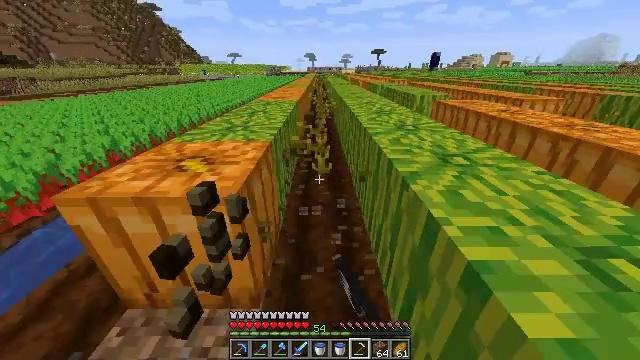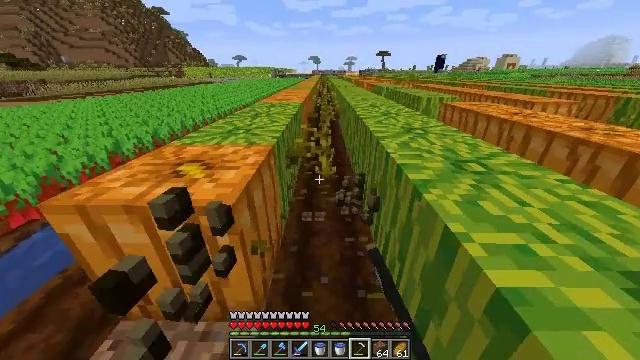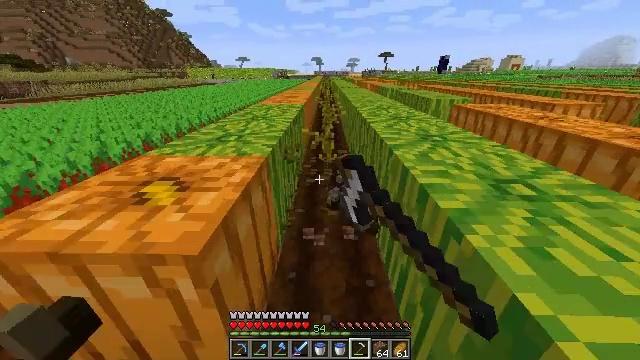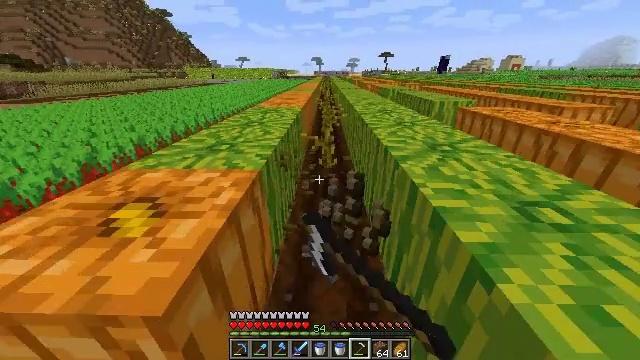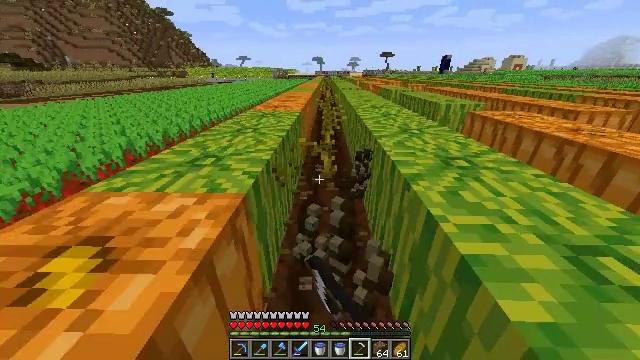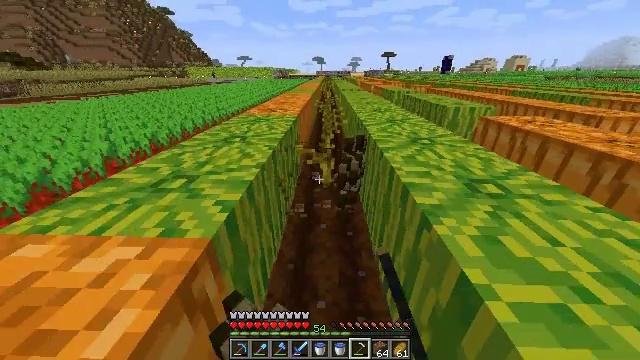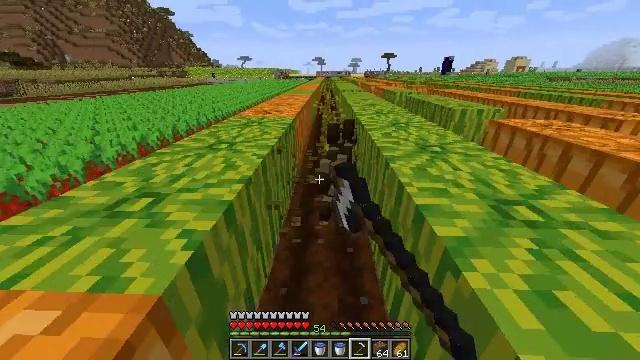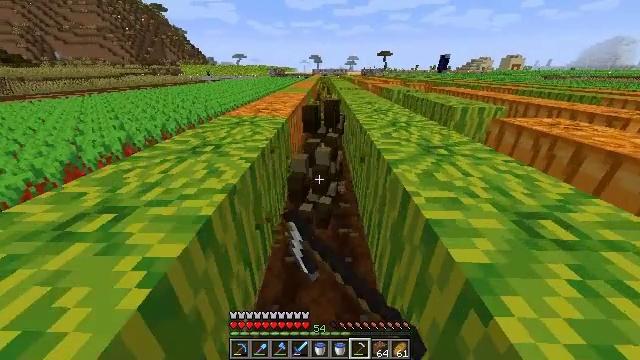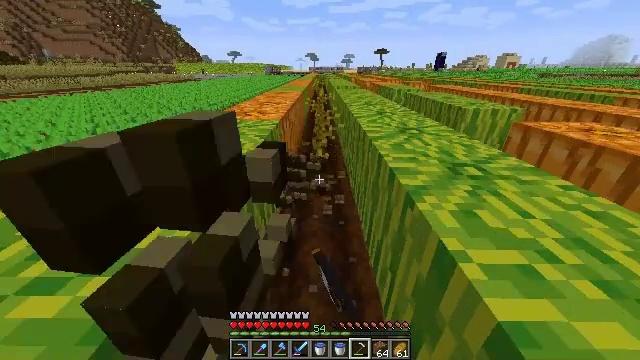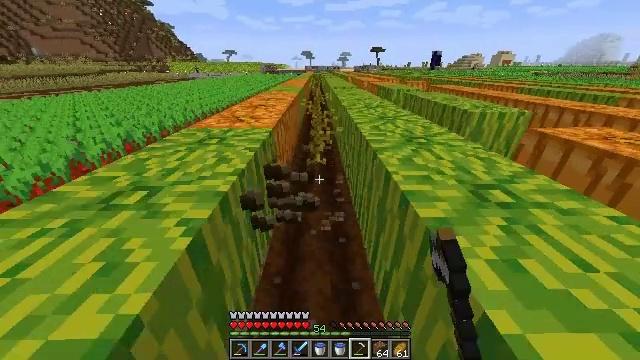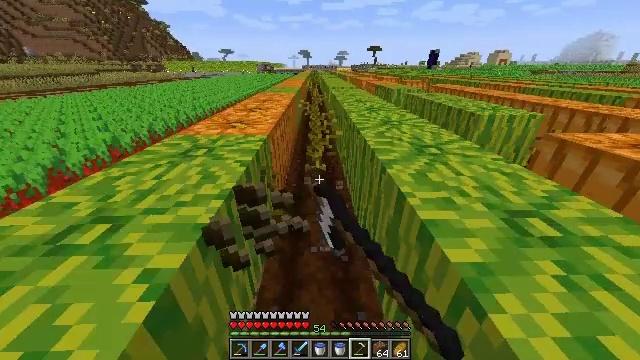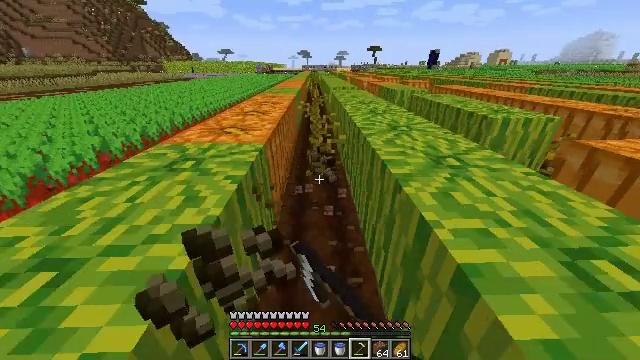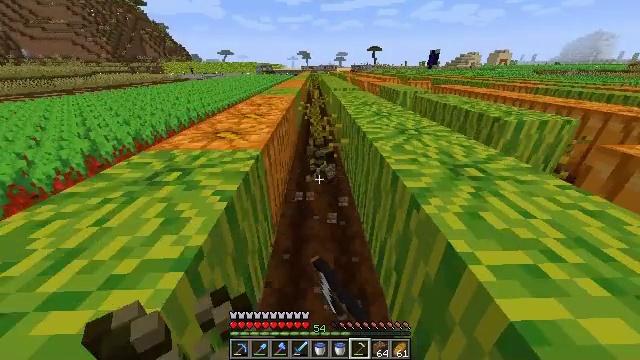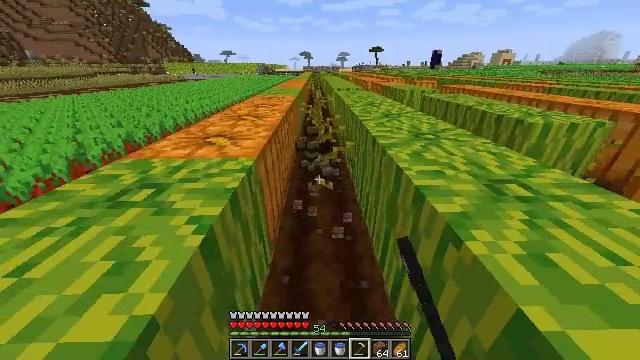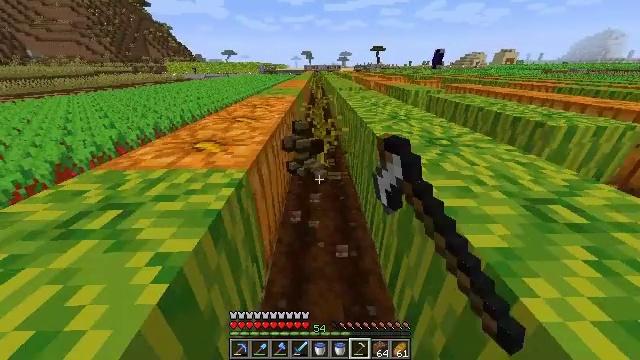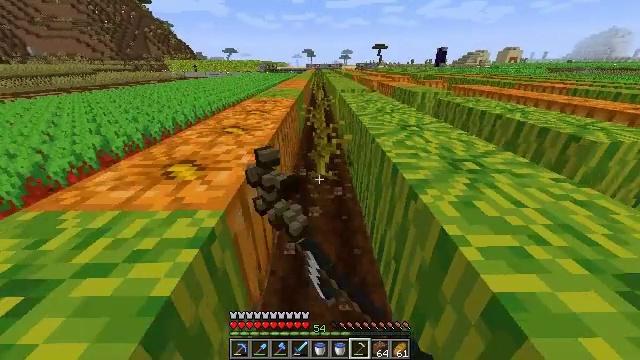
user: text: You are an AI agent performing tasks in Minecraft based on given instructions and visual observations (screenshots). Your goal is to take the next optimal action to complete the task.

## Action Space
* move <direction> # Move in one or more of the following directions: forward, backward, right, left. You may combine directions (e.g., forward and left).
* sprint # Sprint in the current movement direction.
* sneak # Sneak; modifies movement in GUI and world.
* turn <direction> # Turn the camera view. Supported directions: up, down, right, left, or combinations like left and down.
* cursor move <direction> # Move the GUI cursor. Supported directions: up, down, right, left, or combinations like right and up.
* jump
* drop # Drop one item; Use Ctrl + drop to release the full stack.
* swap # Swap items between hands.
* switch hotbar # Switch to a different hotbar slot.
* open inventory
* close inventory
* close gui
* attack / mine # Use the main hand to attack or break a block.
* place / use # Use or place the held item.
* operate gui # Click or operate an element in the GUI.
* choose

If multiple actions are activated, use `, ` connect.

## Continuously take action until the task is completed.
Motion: motion action
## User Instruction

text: Mine the attached melon stem.
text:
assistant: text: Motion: move forward, sprint, turn left, attack / mine
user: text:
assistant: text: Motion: move forward, sprint, attack / mine
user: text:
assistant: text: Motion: move forward, sprint, attack / mine
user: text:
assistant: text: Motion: move forward, sprint, attack / mine
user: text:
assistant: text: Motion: move forward, sprint, attack / mine
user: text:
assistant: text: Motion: move forward, sprint, attack / mine
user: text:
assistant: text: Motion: move forward, sprint, attack / mine
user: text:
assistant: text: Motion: move forward, sprint, attack / mine
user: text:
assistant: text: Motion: move forward, sprint, attack / mine
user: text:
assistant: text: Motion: move forward, sprint, attack / mine
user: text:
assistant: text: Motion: move forward, sprint, attack / mine
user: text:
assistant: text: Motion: move forward, sprint, attack / mine
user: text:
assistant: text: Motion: move forward, sprint, attack / mine
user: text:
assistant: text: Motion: move forward, sprint, attack / mine
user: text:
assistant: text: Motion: move forward, sprint, attack / mine
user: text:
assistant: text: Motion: move forward, sprint, attack / mine
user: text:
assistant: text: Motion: move forward, sprint, attack / mine
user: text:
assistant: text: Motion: move forward, sprint, attack / mine
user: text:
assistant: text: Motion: move forward, sprint, attack / mine
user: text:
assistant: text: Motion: move forward, sprint, attack / mine
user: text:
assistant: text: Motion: move forward, sprint, attack / mine
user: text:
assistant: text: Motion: move forward, sprint, attack / mine
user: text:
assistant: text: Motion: move forward, sprint, attack / mine
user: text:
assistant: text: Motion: move forward, sprint, attack / mine
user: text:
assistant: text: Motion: move forward, sprint, attack / mine
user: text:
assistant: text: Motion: move forward, sprint, attack / mine
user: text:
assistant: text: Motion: move forward, sprint, attack / mine
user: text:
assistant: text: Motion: move forward, sprint, attack / mine
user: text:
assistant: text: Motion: move forward, sprint, attack / mine
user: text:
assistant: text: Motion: move forward, sprint, attack / mine